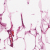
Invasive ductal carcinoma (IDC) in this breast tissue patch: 0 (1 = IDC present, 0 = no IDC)